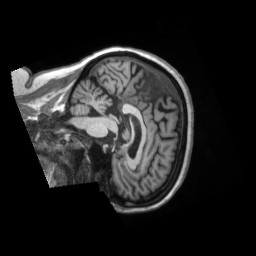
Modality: T1w
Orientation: sagittal
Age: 58
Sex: female
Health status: ill
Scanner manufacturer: siemens
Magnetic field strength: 3 T
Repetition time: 2.2 s
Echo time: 0.00157 s